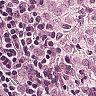
Metastatic tissue present: yes